Question: I am trying to optimize my code and was running VS performance monitor on it.

It shows that simple assignment of float takes up a major chunk of computing power?? I don't understand how is that possible.
Here is the code for TagData:
'''
public class TagData
{
public int tf;
public float tf_idf;
}
'''
So all I am really doing is:
'''
float tag_tfidf = td.tf_idf;
'''
I am confused.
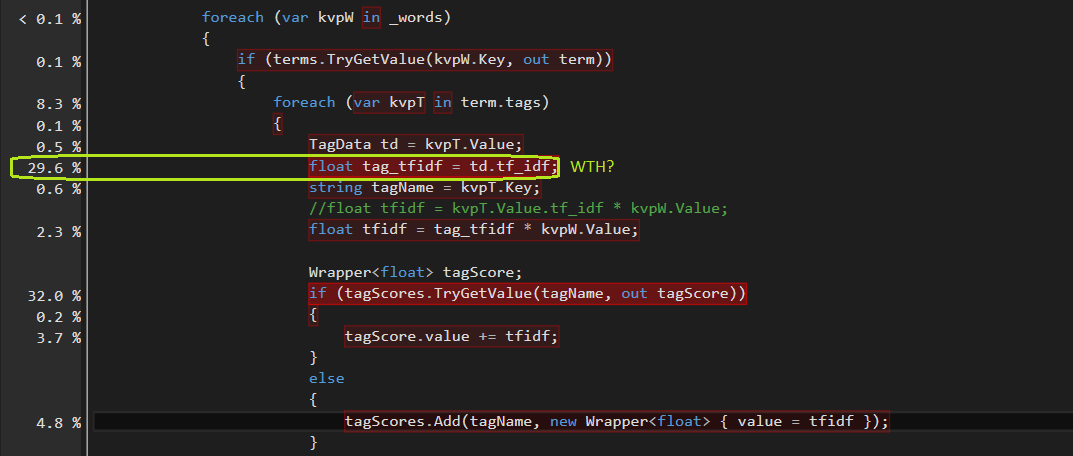
Answer: I'll post another theory: it might be the cache miss of the first access to members of 'td'. A memory load takes 100-200 cycles which in this case seems to amount to about 1/3 of the total duration of the method.
Points to test this theory:
1. Is your data set big? It bet it is.
2. Are you accessing the TagData's in random memory order? I bet they are not sequential in memory. This causes the memory prefetcher of the CPU to be dysfunctional.
3. Add a new line int dummy = td.tf; before the expensive line. This new line will now be the most expensive line because it will trigger the cache miss. Find some way to do a dummy load operation that the JIT does not optimize out. Maybe add all td.tf values to a local and pass that value to GC.KeepAlive at the end of the method. That should keep the memory load in the JIT-emitted x86.
I might be wrong but contrary to the other theories so far mine is .
Try making 'TagData' a 'struct'. That will make all items of 'term.tags' sequential in memory and give you a nice performance boost.